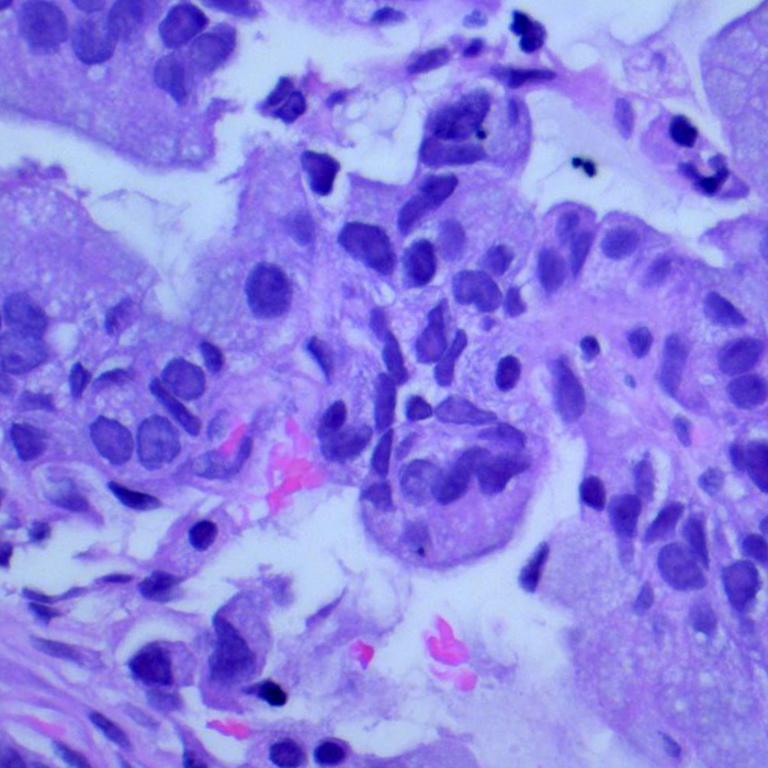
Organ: lung
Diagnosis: adenocarcinomas